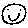
Label: smiley face